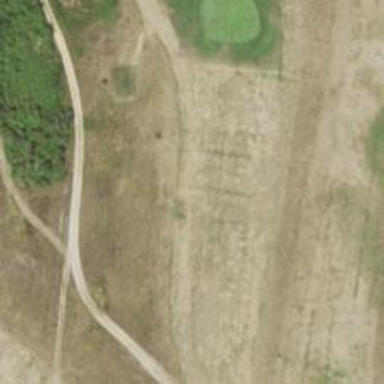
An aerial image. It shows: View of golf hole.